Question: I'm trying to combine two tables together with a third that is comprised of a single column that is a combination of the two tables primary key column. I've considered using substring to separate the column into parts that can be compared to either table's key column but I might be making it more difficult.

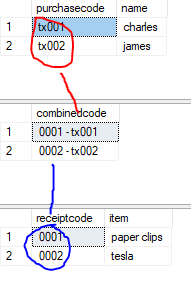
Answer: The problem here is your design; you need to fix it. You are storing a delimited value in your column, 'combinedcode', in your junction table.
What you should be doing is storing the 2 values in separate columns, and then creating your foreign keys on those values. This would look something like this:
'''
CREATE TABLE dbo.Table1 (SomeID varchar(10) NOT NULL,
SomeValue varchar(20));
ALTER TABLE dbo.Table1 ADD CONSTRAINT PK_Table1 PRIMARY KEY (SomeID);
GO
CREATE TABLE dbo.Table2 (OtherID varchar(10) NOT NULL,
OtherValue varchar(20));
ALTER TABLE dbo.Table2 ADD CONSTRAINT PK_Table2 PRIMARY KEY (OtherID);
GO
CREATE TABLE dbo.JunctionTable (SomeID varchar(10) NOT NULL,
OtherID varchar(10) NOT NULL);
ALTER TABLE dbo.JunctionTable ADD CONSTRAINT FK_JunctionTable1 FOREIGN KEY (SomeID) REFERENCES dbo.Table1(SomeID);
ALTER TABLE dbo.JunctionTable ADD CONSTRAINT FK_JunctionTable2 FOREIGN KEY (OtherID) REFERENCES dbo.Table2(OtherID);
'''
Depending on your design, you may want to make it so that the value in the junction table are are unique:
'''
ALTER TABLE dbo.JunctionTable ADD CONSTRAINT PK_JunctionTable PRIMARY KEY (SomeID,OtherID);
'''
Then, to do your 'JOIN's it would be as simple as:
'''
SELECT {Your Columns}
FROM dbo.Table1 T1
JOIN dbo.JunctionTable JT ON T1.SomeID = JT.SomeID
JOIN dbo.Table2 T2 ON JT.OtherID = T2.OtherID;
'''